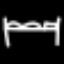
Label: bed